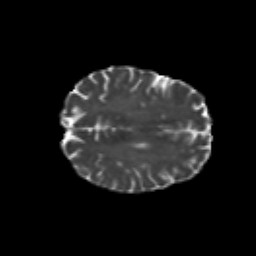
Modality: T2w
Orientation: axial
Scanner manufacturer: siemens
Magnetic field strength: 3 T
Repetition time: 6.8 s
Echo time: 0.093 s